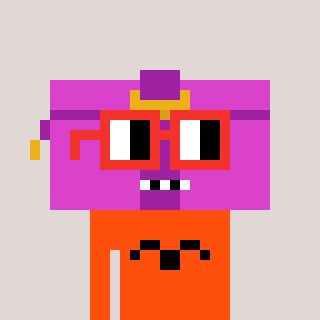
a pixel art character with square red glasses, a clutch-shaped head and a orange-colored body on a warm background